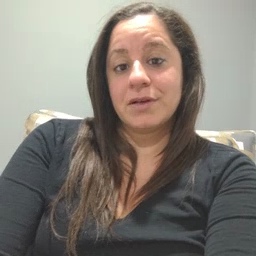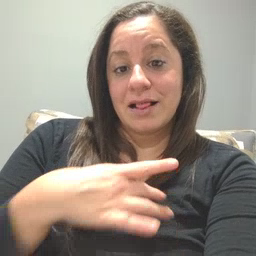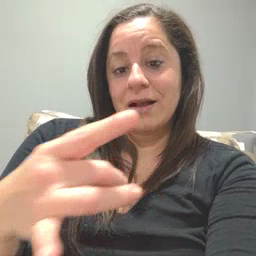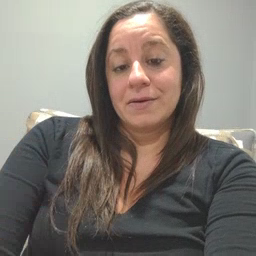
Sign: like